Interaction volume radius: 5 \u00c5
Interaction volume height: 15 \u00c5
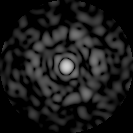
Disorder parameter: 0.8452